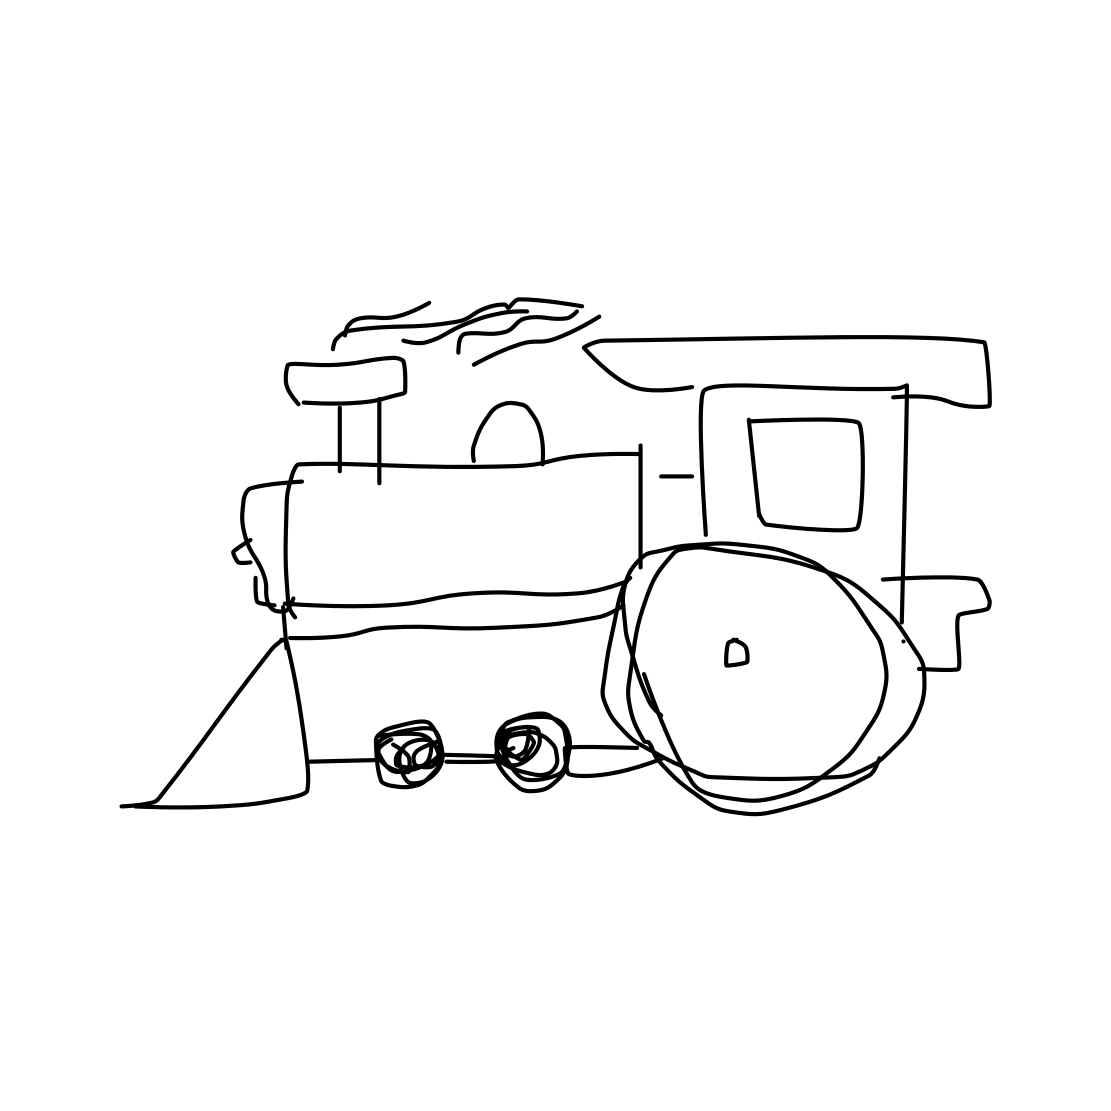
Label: train